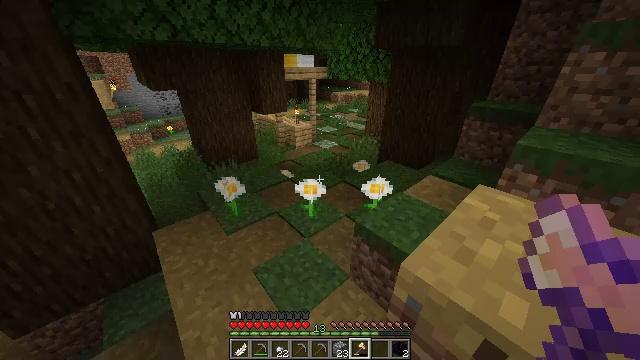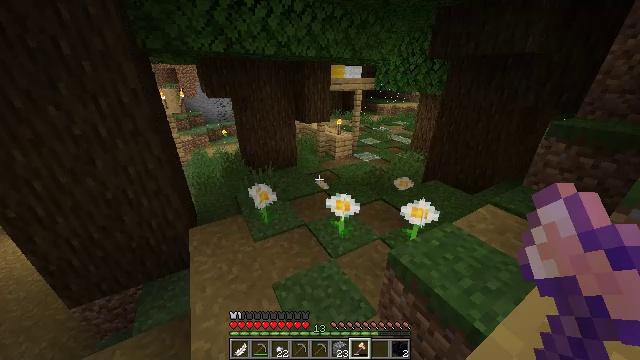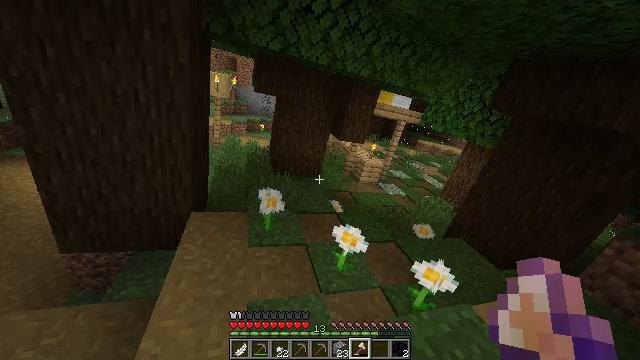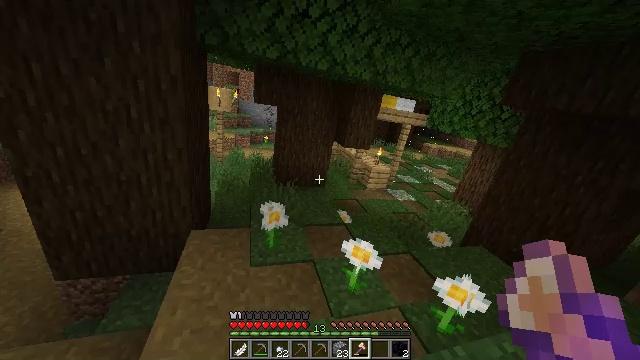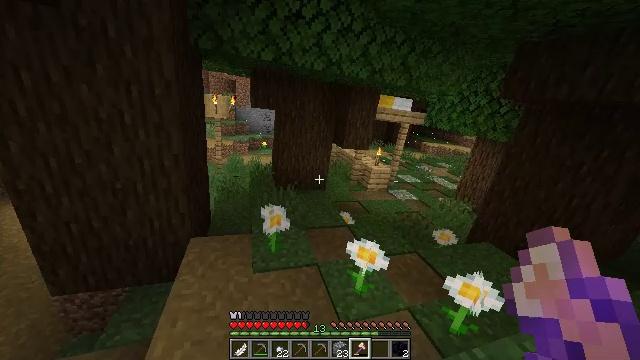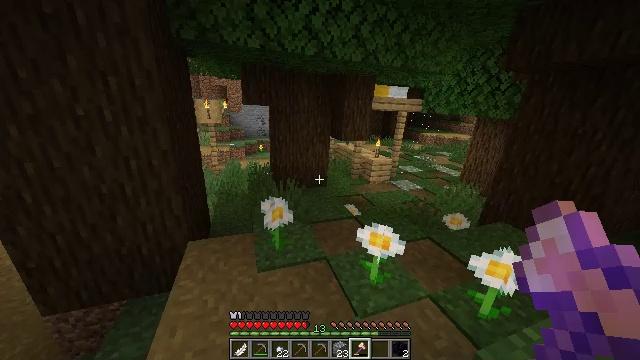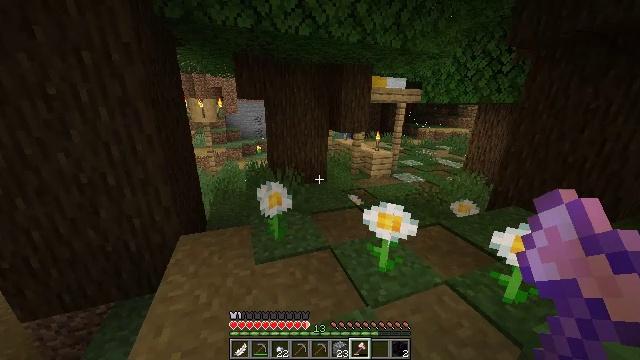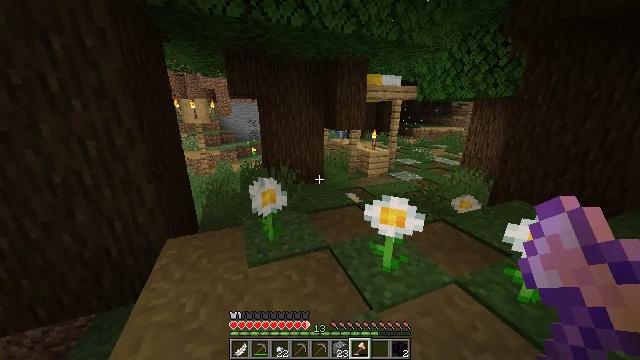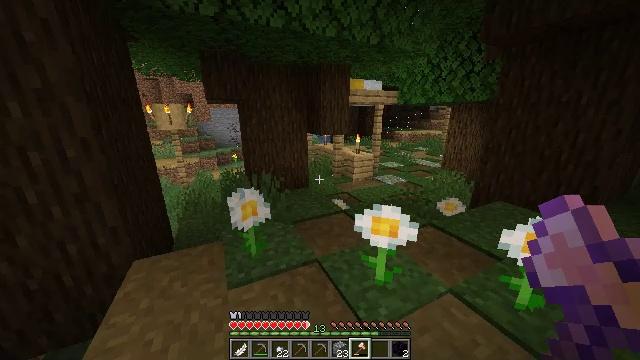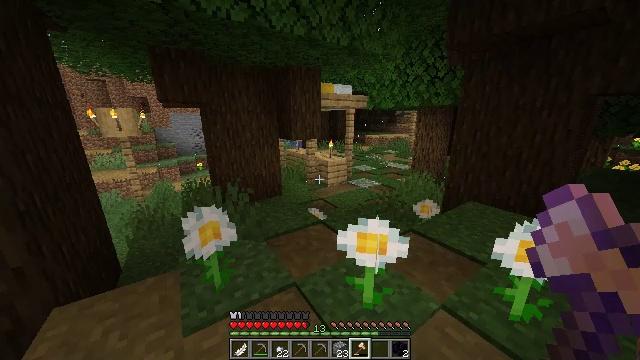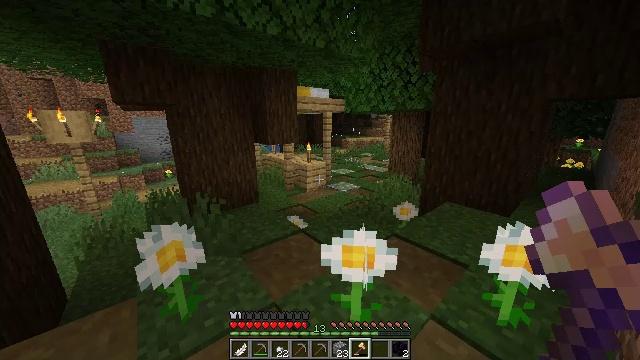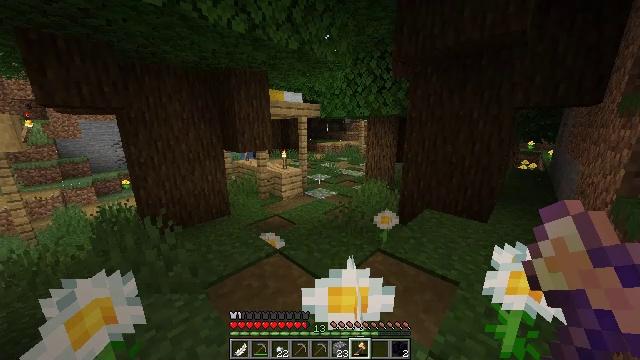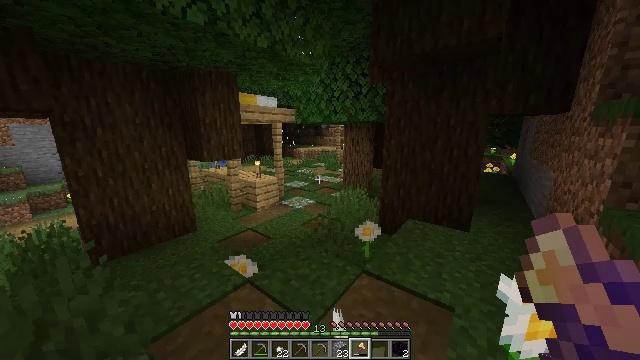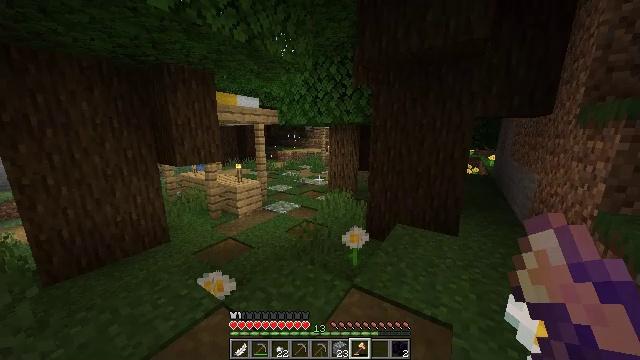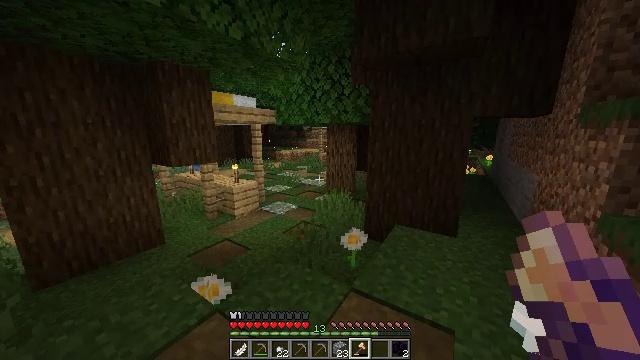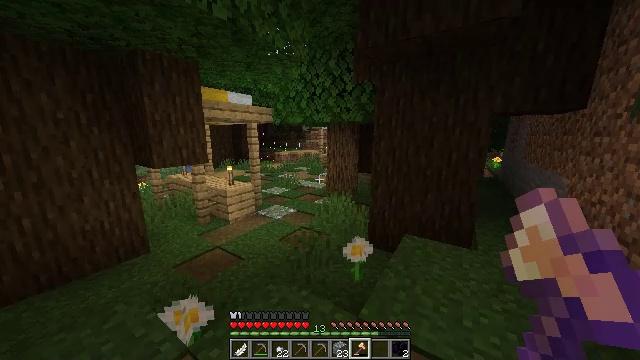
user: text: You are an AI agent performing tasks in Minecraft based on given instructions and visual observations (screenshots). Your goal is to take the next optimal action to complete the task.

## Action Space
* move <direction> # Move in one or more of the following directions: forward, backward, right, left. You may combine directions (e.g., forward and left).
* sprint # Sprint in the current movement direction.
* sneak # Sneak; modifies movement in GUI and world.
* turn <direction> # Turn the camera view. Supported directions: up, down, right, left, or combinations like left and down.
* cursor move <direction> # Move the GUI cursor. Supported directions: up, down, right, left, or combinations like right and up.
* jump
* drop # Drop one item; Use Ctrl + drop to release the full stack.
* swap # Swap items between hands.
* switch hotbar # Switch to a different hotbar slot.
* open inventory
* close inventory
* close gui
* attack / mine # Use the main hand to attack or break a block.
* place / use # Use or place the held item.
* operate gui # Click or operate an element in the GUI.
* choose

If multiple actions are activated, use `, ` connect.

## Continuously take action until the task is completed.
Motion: motion action
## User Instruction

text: Chop down the oak log.
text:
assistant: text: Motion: move forward, turn left and up
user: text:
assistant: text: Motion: move forward, turn left and up
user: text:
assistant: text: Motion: move forward, sprint, turn left and up
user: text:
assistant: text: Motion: move forward, sprint, turn up
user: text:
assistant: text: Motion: move forward, sprint
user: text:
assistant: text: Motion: move forward, sprint
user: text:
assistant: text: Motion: move forward, turn right
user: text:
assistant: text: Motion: move forward, turn right and up
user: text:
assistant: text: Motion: move forward, sprint, turn right and up
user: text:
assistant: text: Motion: move forward, sprint, turn right and up
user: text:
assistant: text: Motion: move forward, sprint, turn right and up
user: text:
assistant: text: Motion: move forward, turn right and up
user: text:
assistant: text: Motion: move forward, turn right
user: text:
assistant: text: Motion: move forward
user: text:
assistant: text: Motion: move forward, sprint
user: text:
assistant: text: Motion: move forward, sprint
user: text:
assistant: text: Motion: move forward, sprint
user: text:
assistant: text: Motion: move forward
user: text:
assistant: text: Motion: move forward
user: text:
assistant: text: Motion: move forward, sprint
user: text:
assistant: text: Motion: move forward, sprint
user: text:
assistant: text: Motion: move forward, sprint
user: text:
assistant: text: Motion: move forward, sprint
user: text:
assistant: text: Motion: move forward
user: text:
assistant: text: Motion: move forward
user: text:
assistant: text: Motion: move forward, sprint
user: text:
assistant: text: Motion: move forward, sprint, turn right
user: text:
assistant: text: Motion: move forward, sprint
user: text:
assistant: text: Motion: move forward, sprint
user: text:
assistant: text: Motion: move forward